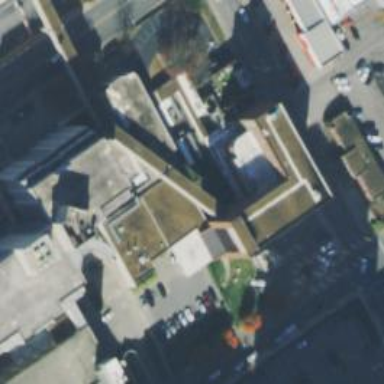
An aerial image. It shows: Healthcare facility identified as hospital.